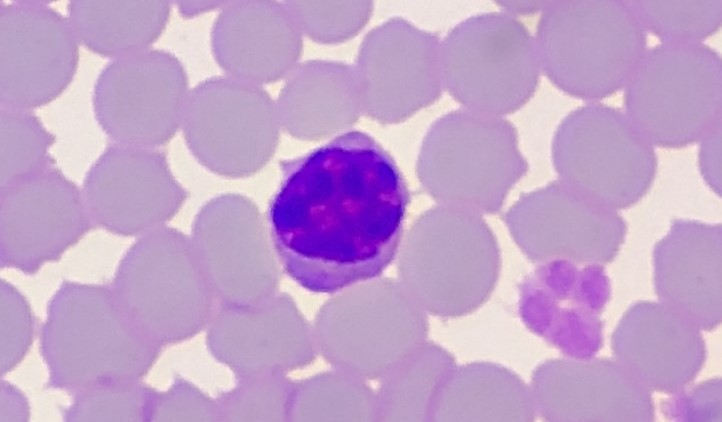
White blood cell type: Lymphocyte